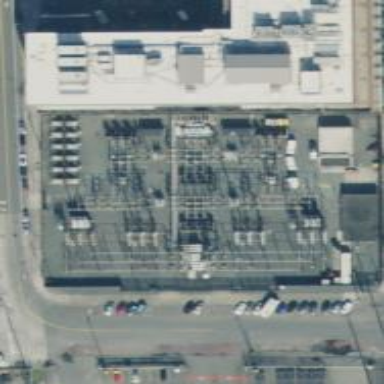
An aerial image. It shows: Switch used for power control.